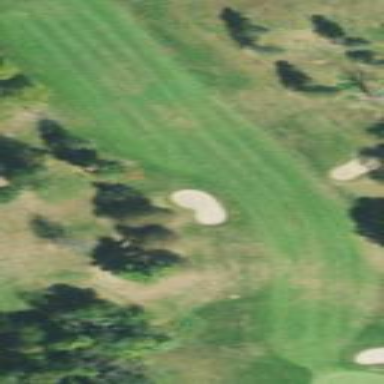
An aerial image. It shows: Golf fairway surrounded by grass.